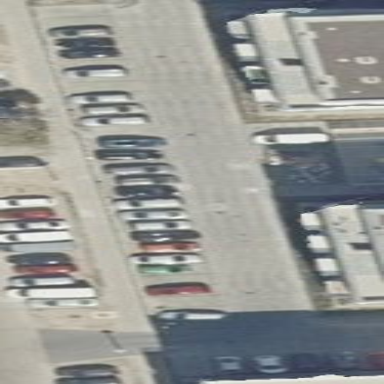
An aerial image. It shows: Street-side parking area.